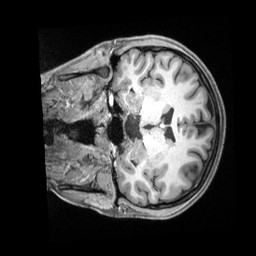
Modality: T1w
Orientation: coronal
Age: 25
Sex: female
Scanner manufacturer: siemens
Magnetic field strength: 3 T
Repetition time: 2.4 s
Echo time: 0.00226 s